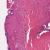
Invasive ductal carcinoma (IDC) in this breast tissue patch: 0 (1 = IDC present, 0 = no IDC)